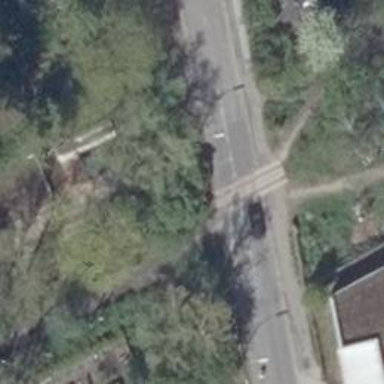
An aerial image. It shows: Railway level crossing.